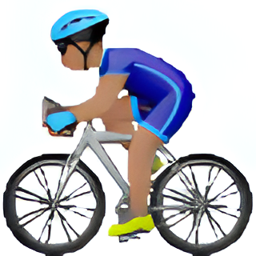
Name: man biking type 4
Emoji: 🚴🏽‍♂️
Group: People & Body
Sub-group: person-sport